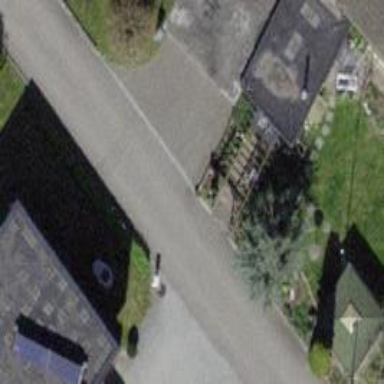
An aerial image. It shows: Smooth asphalt road in residential area.